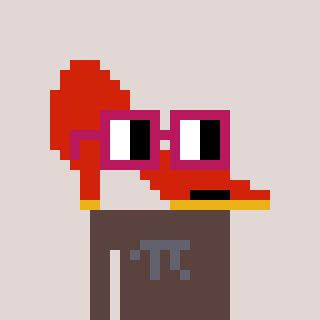
a pixel art character with square dark red glasses, a highheel-shaped head and a darkbrown-colored body on a warm background